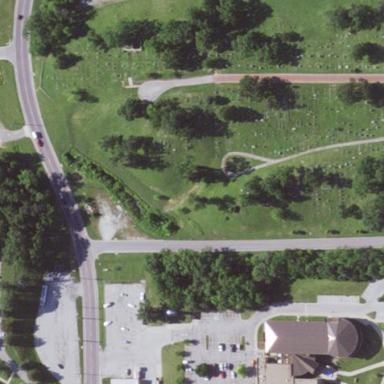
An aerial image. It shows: Cemetery.